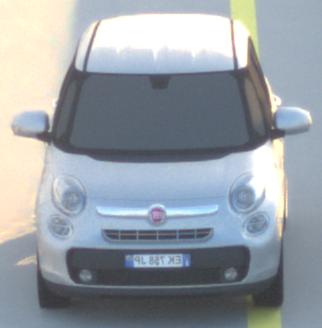
Make: Fiat
Model: 500L 1.4 16V
Detailed model: 500L (199)
Model produced from: 2012/10
Model produced until: 2017/05
Doors: 5
Color: white
Road condition: dry road
Daytime: sunrise or sunset
Contrast: medium contrast